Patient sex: M
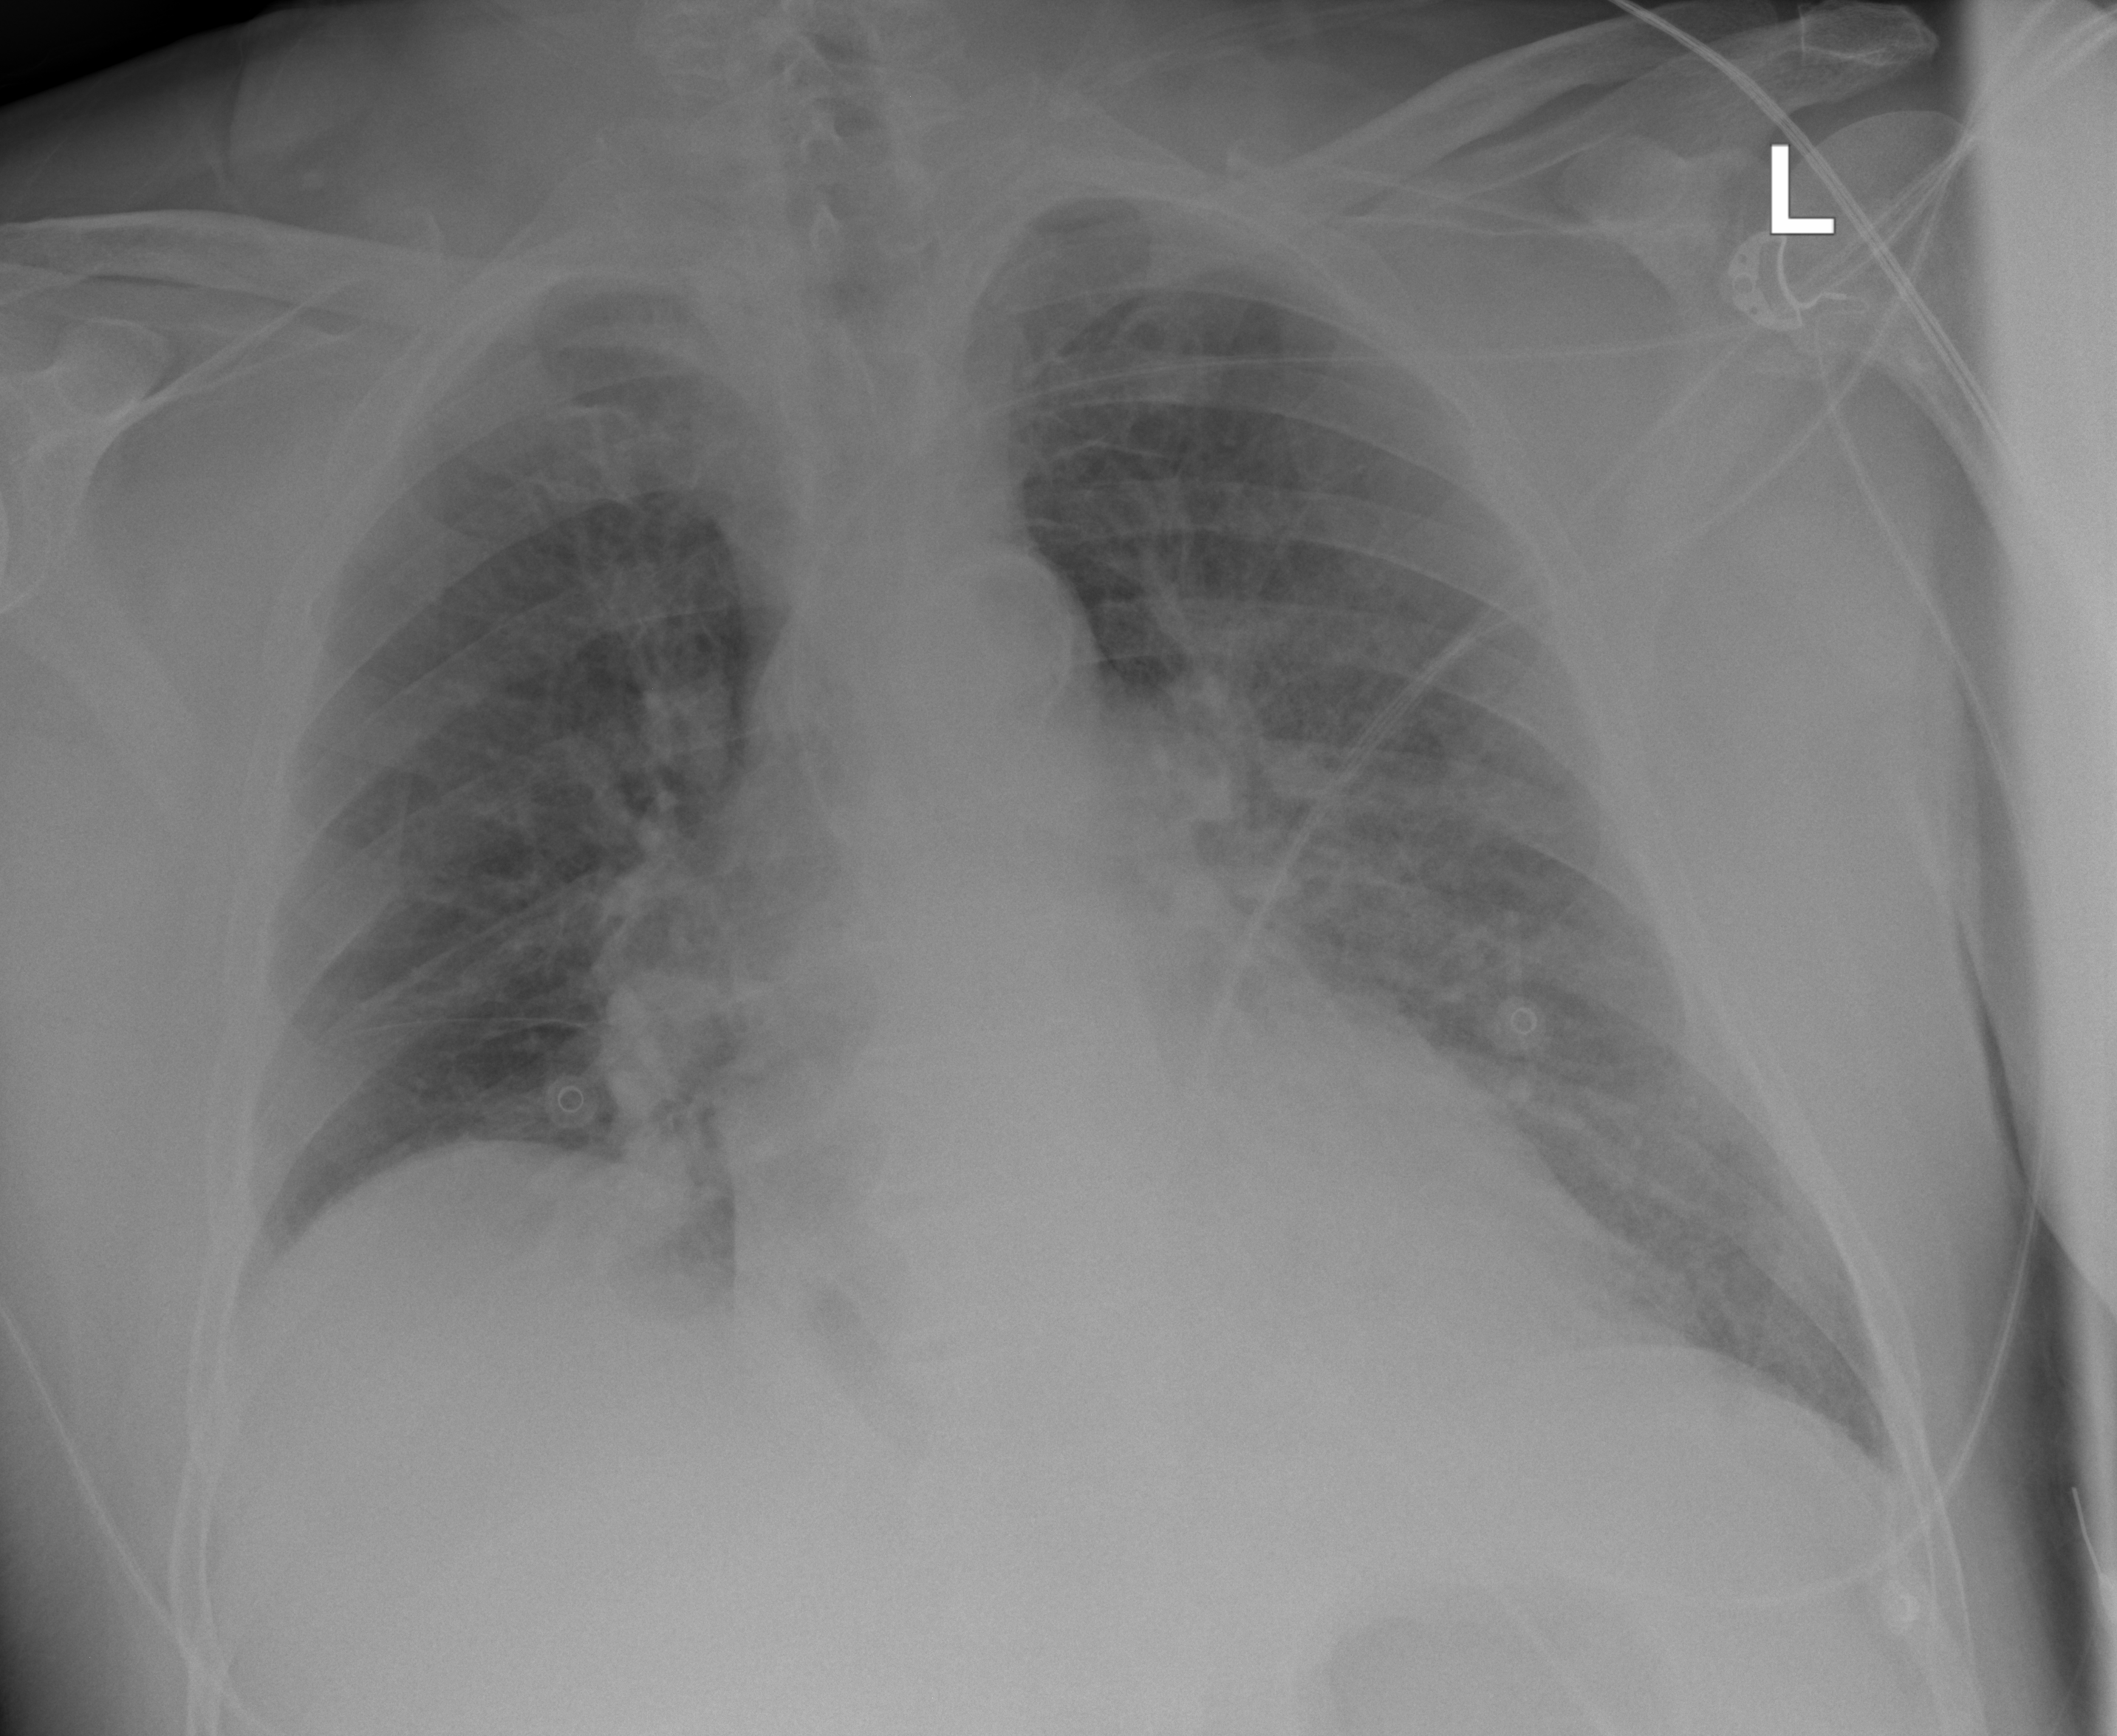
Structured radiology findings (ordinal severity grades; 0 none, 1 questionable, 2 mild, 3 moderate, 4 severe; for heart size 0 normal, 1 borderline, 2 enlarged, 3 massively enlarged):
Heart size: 2
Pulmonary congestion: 2
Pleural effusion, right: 0
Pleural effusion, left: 1
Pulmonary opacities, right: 0
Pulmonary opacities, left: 3
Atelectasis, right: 2
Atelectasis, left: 2